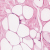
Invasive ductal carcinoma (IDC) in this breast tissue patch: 0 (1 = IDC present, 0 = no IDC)